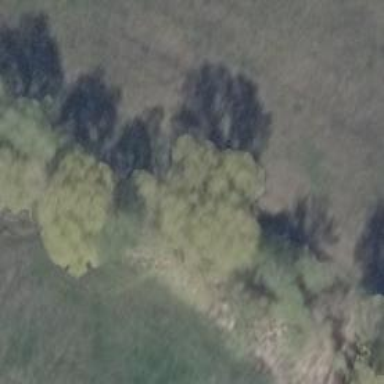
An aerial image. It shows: Row of trees in natural setting.